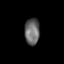
Tissue: prostate
Cell type: NK cells
Senescence score: 0.7981
Nuclear area (px): 389
Mean DAPI intensity: 105.393